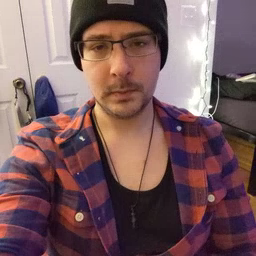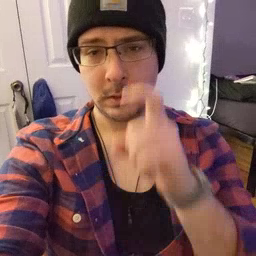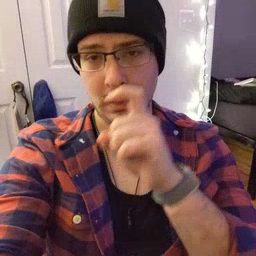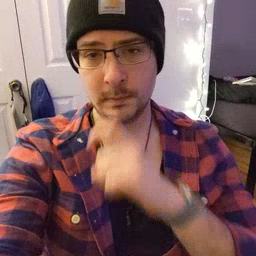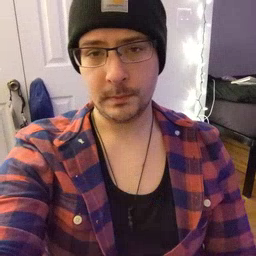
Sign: doll